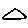
Label: triangle